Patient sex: M
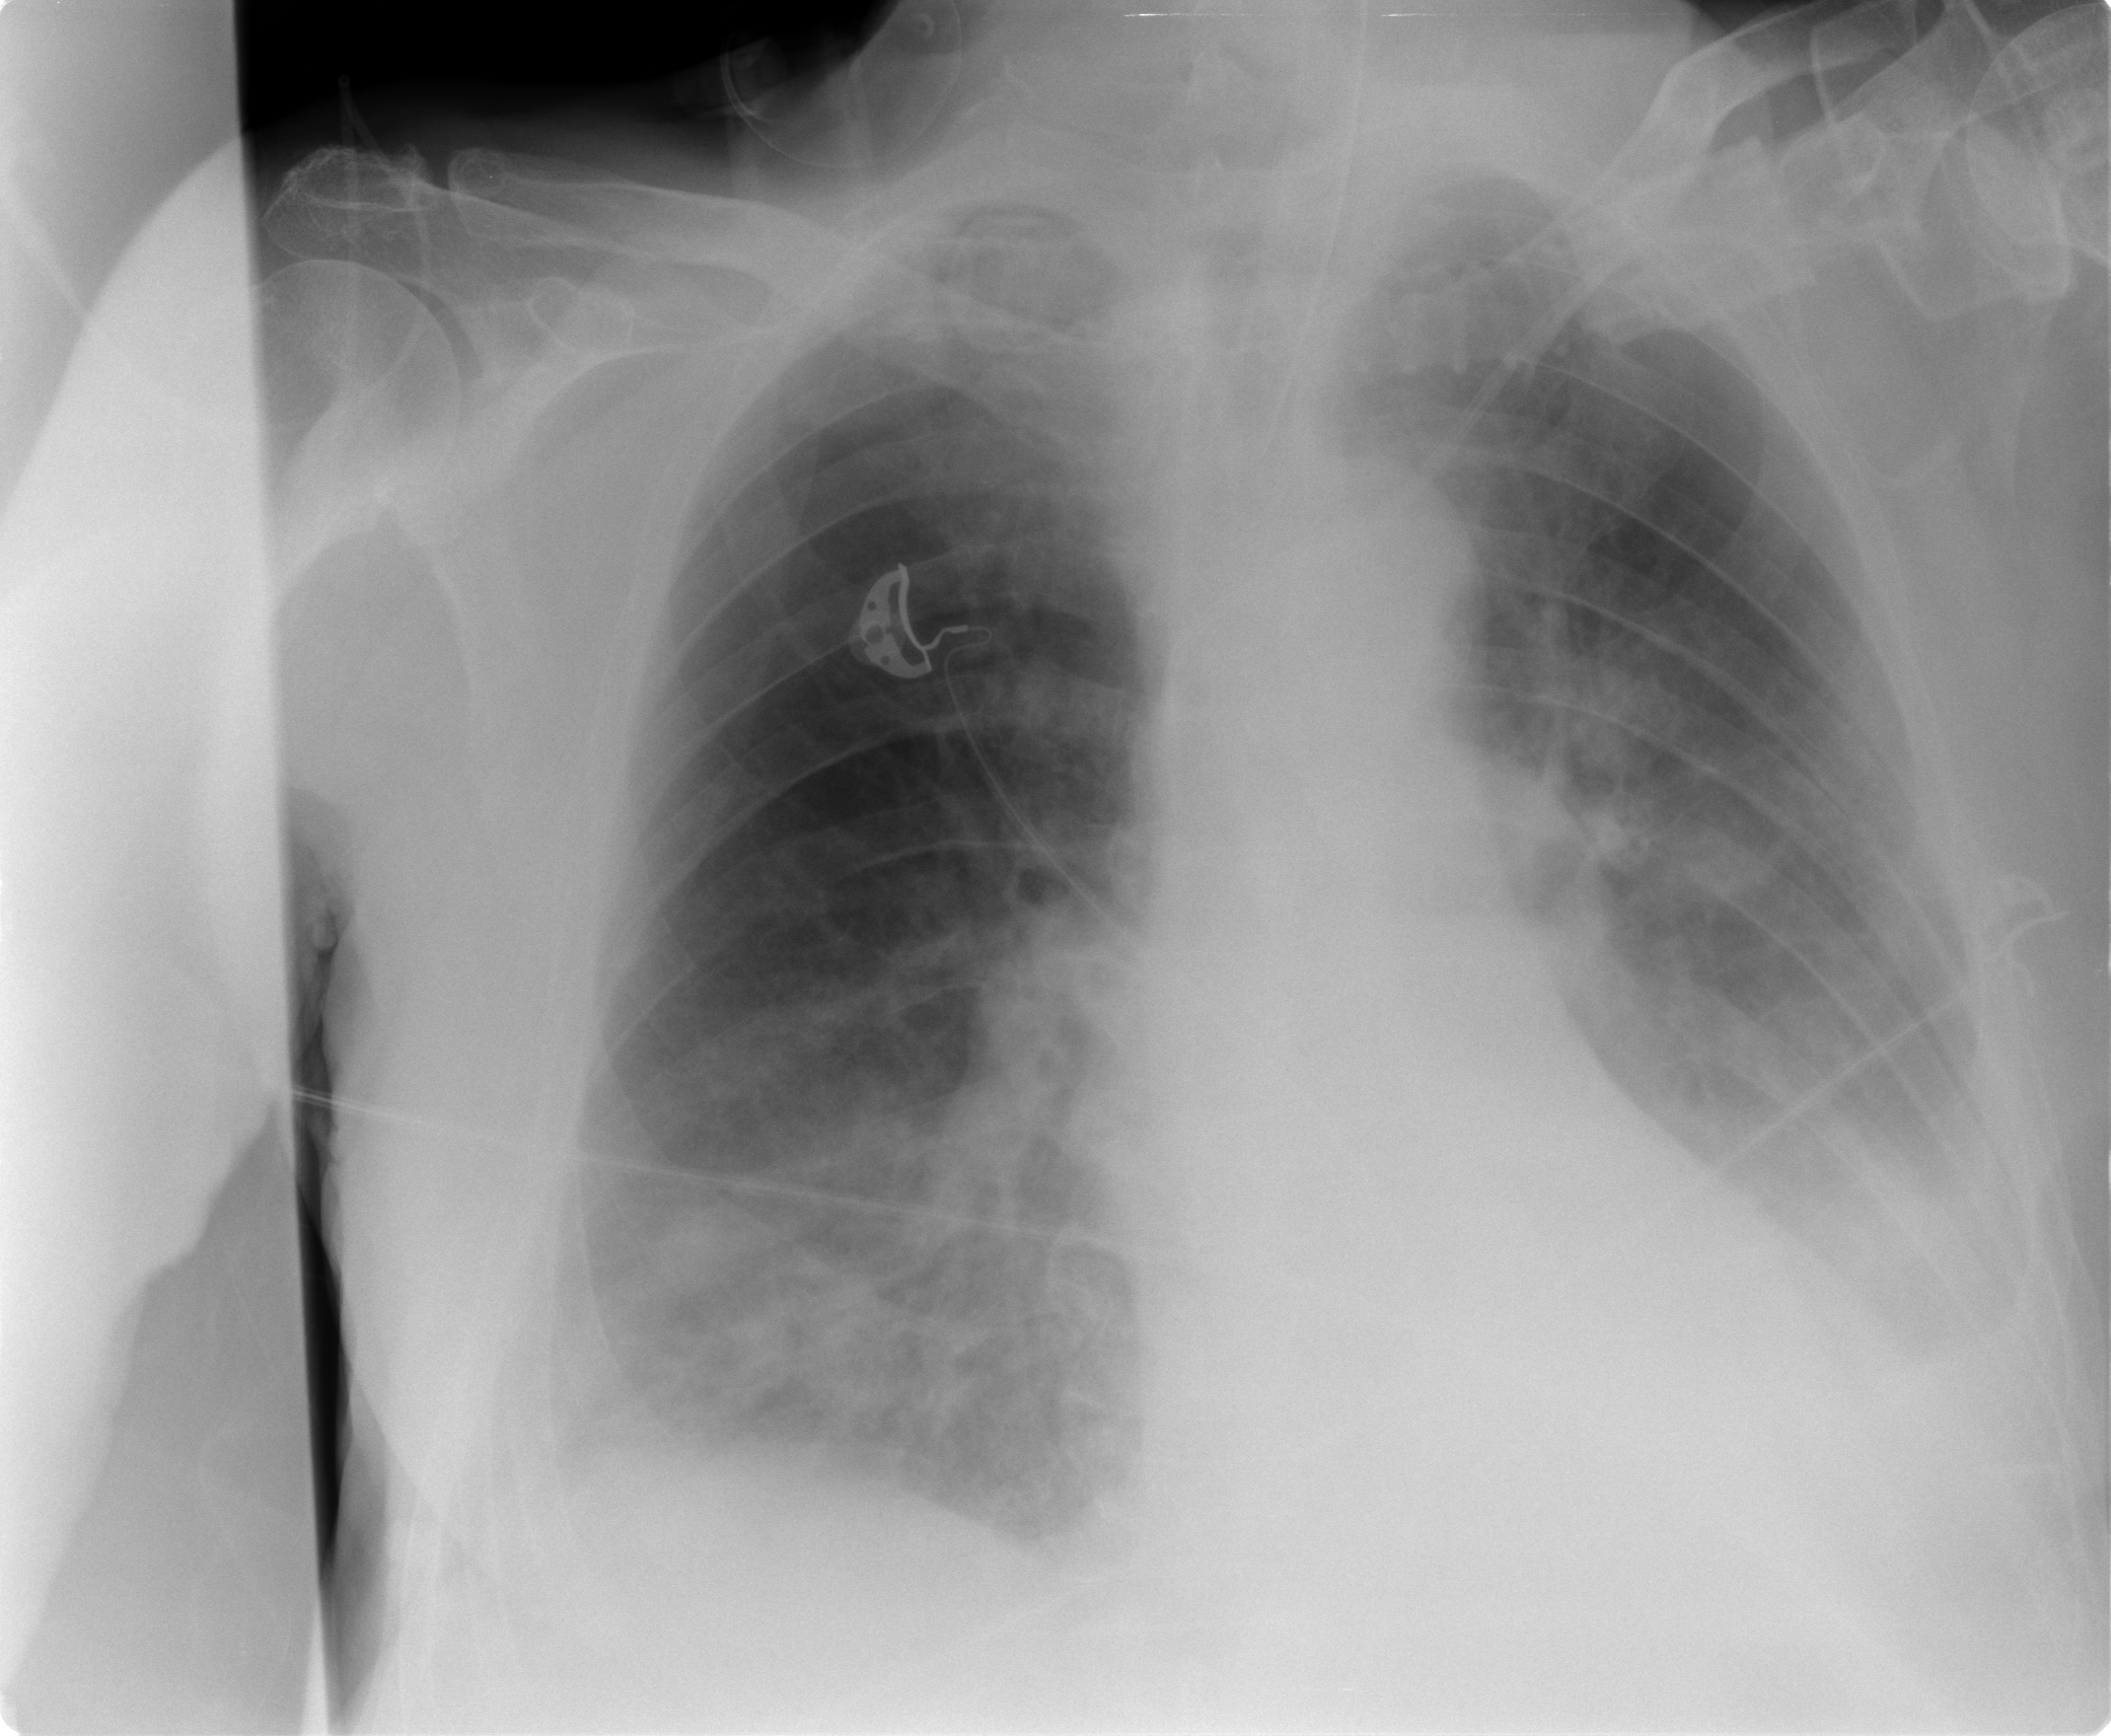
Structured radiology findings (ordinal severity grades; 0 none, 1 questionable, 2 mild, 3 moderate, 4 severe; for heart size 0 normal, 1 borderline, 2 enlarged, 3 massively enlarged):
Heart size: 0
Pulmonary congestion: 0
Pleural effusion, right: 1
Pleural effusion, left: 2
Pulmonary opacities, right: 2
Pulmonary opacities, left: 0
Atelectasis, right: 2
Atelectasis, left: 2